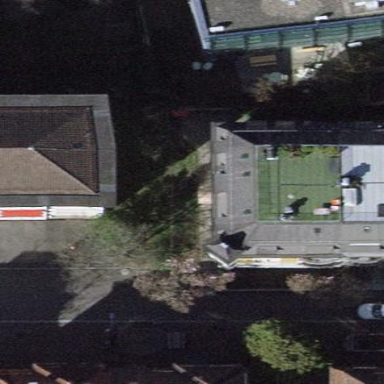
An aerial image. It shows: Half-hipped roof building.